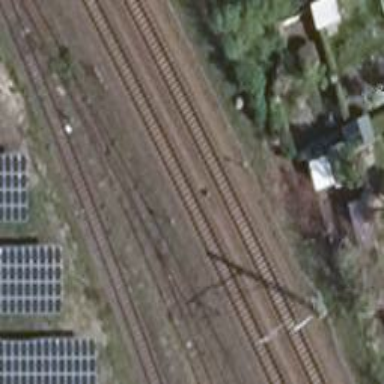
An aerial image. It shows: Railway signal.